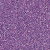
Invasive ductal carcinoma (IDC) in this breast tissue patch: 1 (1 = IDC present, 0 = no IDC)